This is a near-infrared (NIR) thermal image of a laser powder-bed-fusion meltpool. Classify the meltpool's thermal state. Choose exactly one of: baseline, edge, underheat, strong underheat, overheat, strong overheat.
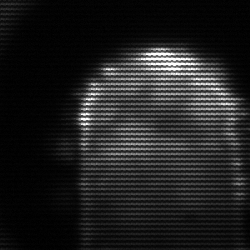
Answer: baseline